Question: I was experimenting with this <URL> and I am trying to get the gridlines above the plot.

The code used is the same as in the OP:
'''
#Orignal Data as per Question
a <- c(0.1, 0.5,0.5, 0.6, 0.2, 0 , 0 , 0.004166667, 0.45)
b <- c(0.75,0.5,0 , 0.1, 0.2, 0.951612903,0.918103448, 0.7875 , 0.45)
c <- c(0.15,0 ,0.5, 0.3, 0.6, 0.048387097,0.081896552, 0.208333333, 0.10)
d <- c(500,2324.90,2551.44,1244.50, 551.22,-644.20,-377.17,-100, 2493.04)
df <- data.frame(a, b, c, d)
#For labelling each point.
df$id <- 1:nrow(df)
#Build Plot
ggtern(data=df,aes(x=c,y=a,z=b),aes(x,y,z)) +
stat_density2d(geom="polygon",
n=400,
aes(fill=..level..,
weight=d,
alpha=abs(..level..)),
binwidth=100) +
geom_density2d(aes(weight=d,color=..level..),
n=400,
binwidth=100) +
geom_point(aes(fill=d),color="black",size=5,shape=21) +
geom_text(aes(label=id),size=3) +
scale_fill_gradient(low="yellow",high="red") +
scale_color_gradient(low="yellow",high="red") +
theme_tern_rgbw() +
theme(legend.justification=c(0,1), legend.position=c(0,1)) +
guides(fill = guide_colorbar(order=1),
alpha= guide_legend(order=2),
color="none") +
labs( title= "Ternary Plot and Filled Contour",
fill = "Value, V",alpha="|V - 0|")
#Save Plot
ggsave("TernFilled.png")
'''
Is it possible to get the gridlines above the contour?
To get gridlines on the top I updated to ggtern 2.1.0. After the update I had to change stat_density2d -> stat-density_tern and geom_density2d -> geom_density_tern couple of changes to get the code working. Although it compiled the figure shown below, I cannot reproduce the previous plots shown above. And I had to add na.rm = TRUE for the code to work
<URL>
'''
library(ggtern)
#Orignal Data as per Question
a <- c(0.1, 0.5,0.5, 0.6, 0.2, 0 , 0 , 0.004166667, 0.45)
b <- c(0.75,0.5,0 , 0.1, 0.2, 0.951612903,0.918103448, 0.7875 , 0.45)
c <- c(0.15,0 ,0.5, 0.3, 0.6, 0.048387097,0.081896552, 0.208333333, 0.10)
d <- c(500,2324.90,2551.44,1244.50, 551.22,-644.20,-377.17,-100, 2493.04)
df <- data.frame(a, b, c, d)
#For labelling each point.
df$id <- 1:nrow(df)
#Build Plot
ggtern(data=df,aes(x=c,y=a,z=b),aes(x,y,z)) +
stat_density_tern(geom="polygon",
n=400,
aes(fill=..level..,
weight=d,
alpha=abs(..level..)),
na.rm = TRUE) +
geom_density_tern(aes(weight=d,color=..level..),
n=400,
na.rm = TRUE) +
geom_point(aes(fill=d),color="black",size=5,shape=21) +
geom_text(aes(label=id),size=3) +
scale_fill_gradient(low="yellow",high="red") +
scale_color_gradient(low="yellow",high="red") +
# theme_tern_rgbw() +
theme(legend.justification=c(0,1), legend.position=c(0,1)) +
guides(fill = guide_colorbar(order=1),
alpha= guide_legend(order=2),
color="none") +
labs( title= "Ternary Plot and Filled Contour",
fill = "Value, V",alpha="|V - 0|")
#Save Plot
ggsave("TernFilled.pdf")
'''
Why can't I get plots with the previous ggtern version with the updated version? What is binwidth replaced with?
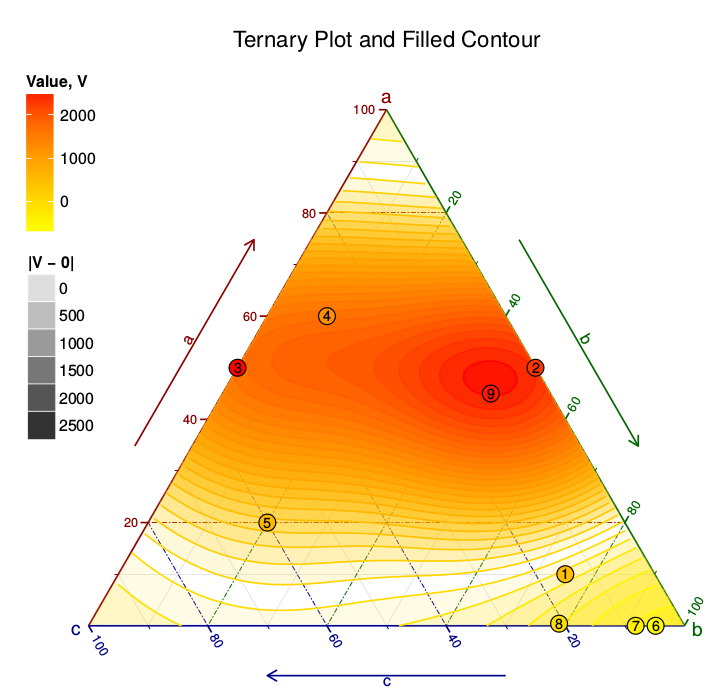
Answer: There has been a number of changes since that code was put online.
Firstly, and Most noticeably, with regard to your question, is that the kernel density by default now is calculated on the inverse log-ratio space, this can be suppressed by the 'base='identity'' argument.
Secondly, the density_tern geometry followed the same path as ggplot2, in the use if the 'h' argument, as such, binwidth now has no meaning.
Here is an example, which renders a result closer to your initial expectation:
'''
#Build Plot
ggtern(data=df,aes(x=c,y=a,z=b),aes(x,y,z)) +
stat_density_tern(geom="polygon",color='black',
n=400,h=0.75,expand = 1.1,
base='identity',
aes(fill = ..level..,weight = d),
na.rm = TRUE) +
geom_point(color="black",size=5,shape=21) +
geom_text(aes(label=id),size=3) +
scale_fill_gradient(low="yellow",high="red") +
scale_color_gradient(low="yellow",high="red") +
theme_rgbw() +
theme(legend.justification=c(0,1), legend.position=c(0,1)) +
theme_gridsontop() +
guides(fill = guide_colorbar(order=1),color="none") +
labs( title= "Ternary Plot and Filled Contour",fill = "Value, V")
'''
<URL>